Field crop: maize
Growth stage: 2
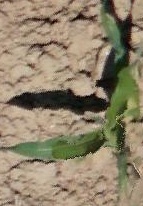
Species: maize